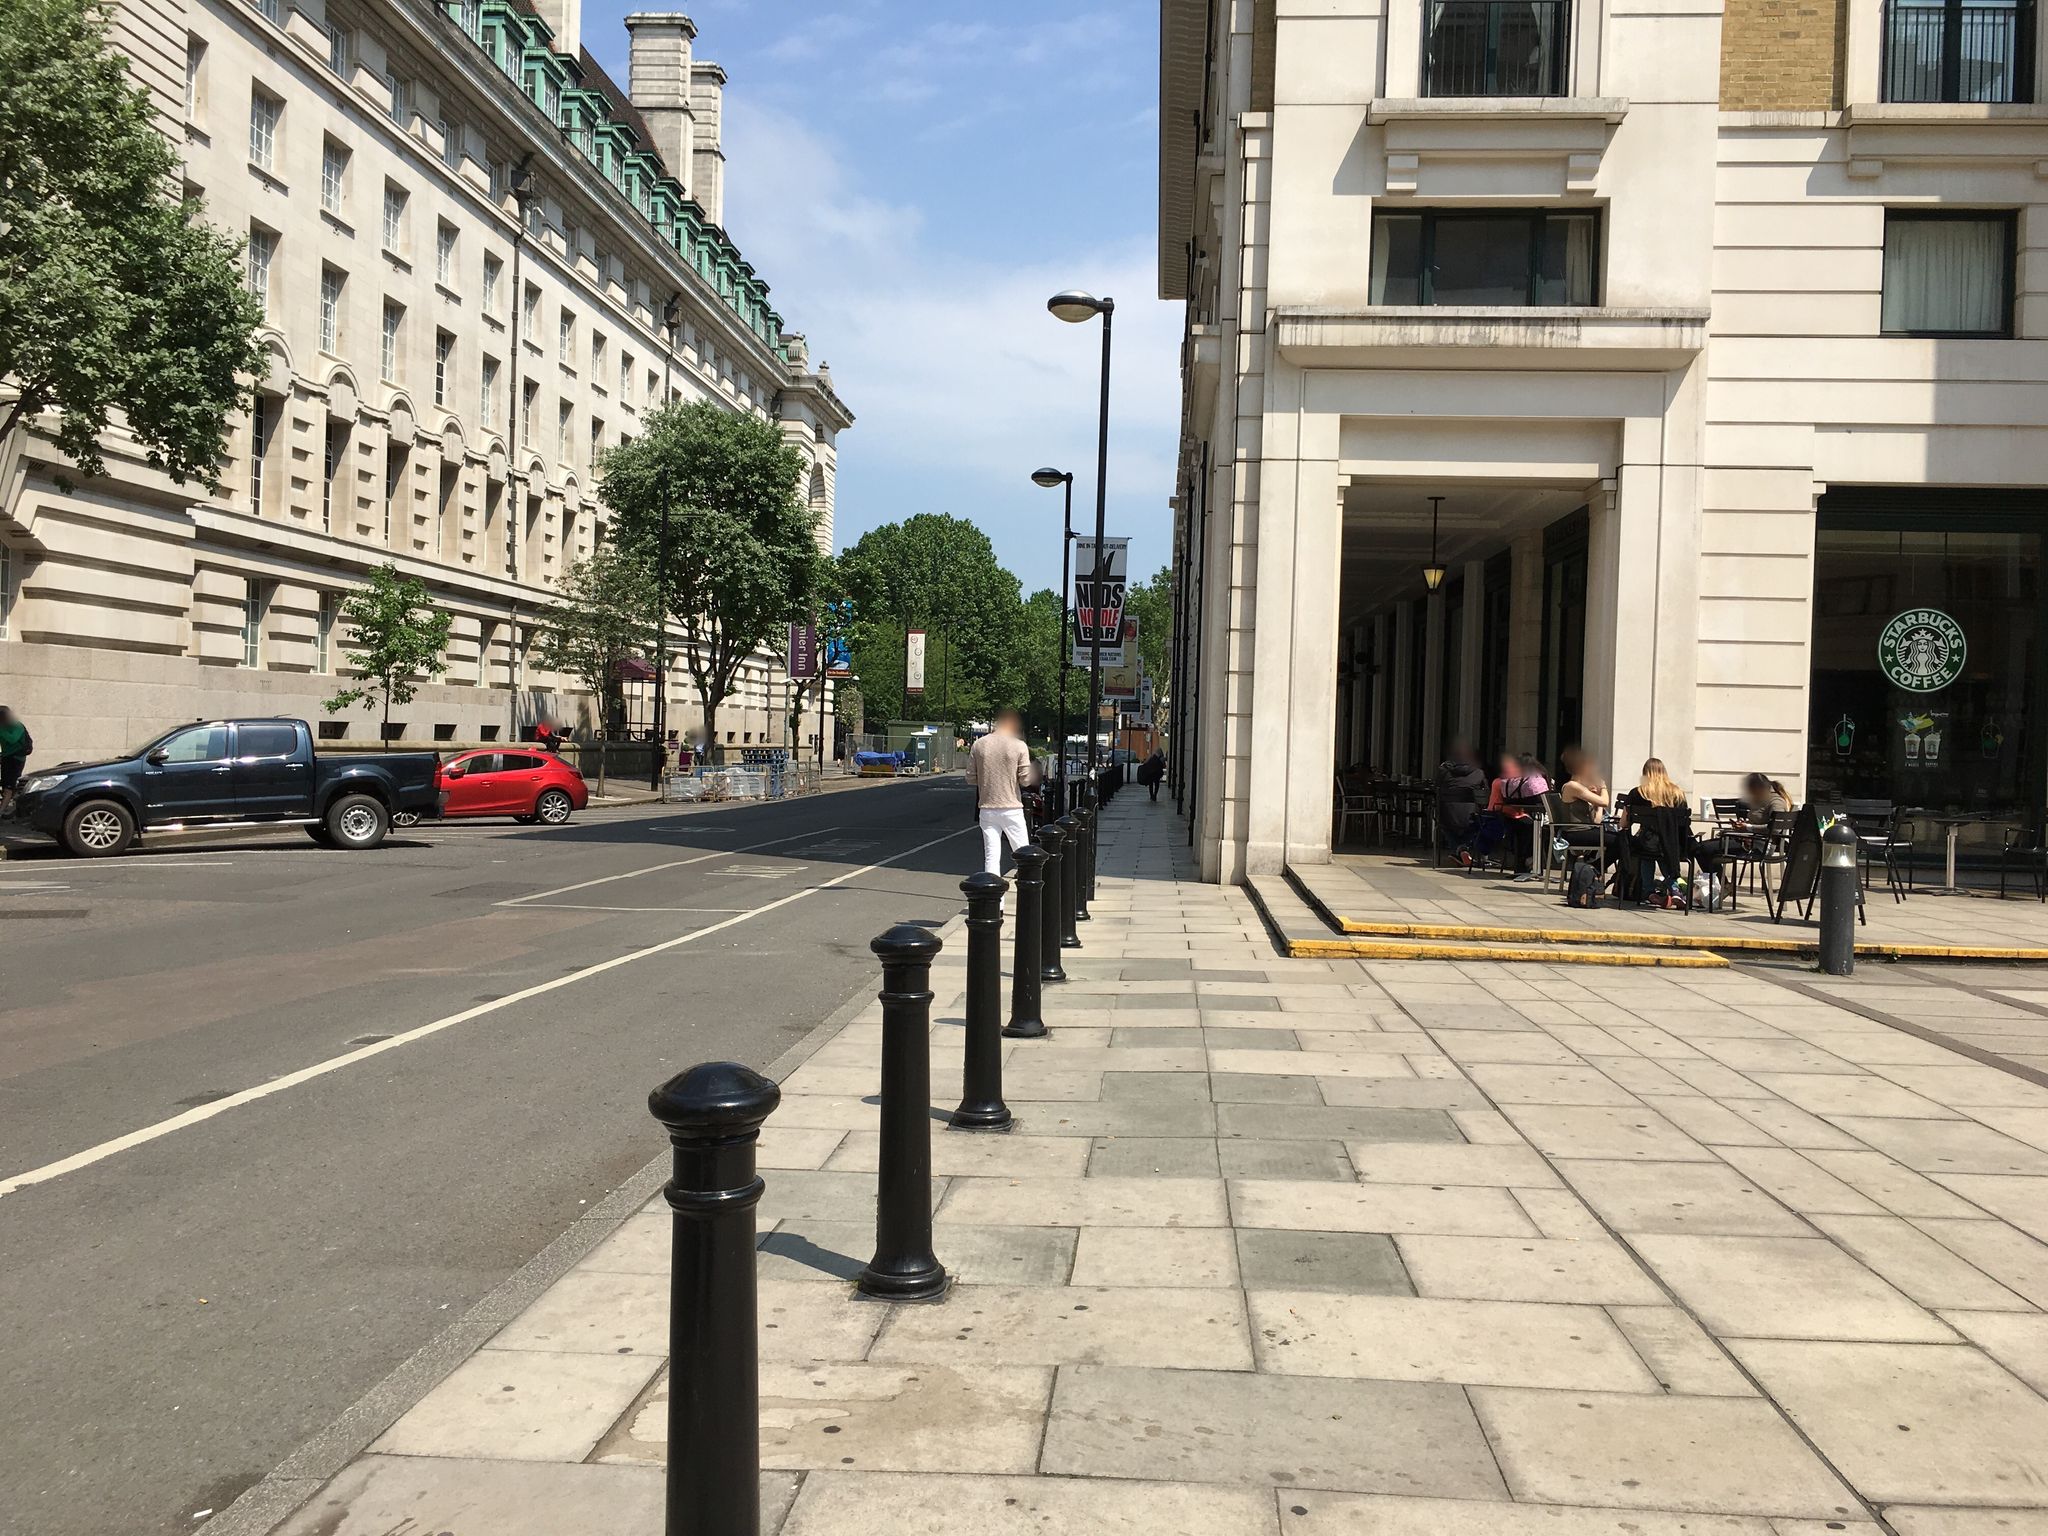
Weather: clear
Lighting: day
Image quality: good
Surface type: walking surface
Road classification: footway, cycleway, pedestrian
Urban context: urban centre
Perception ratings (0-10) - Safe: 8.98, Lively: 9.52, Beautiful: 7.92, Boring: 1.97, Depressing: 3.66, Wealthy: 9.54